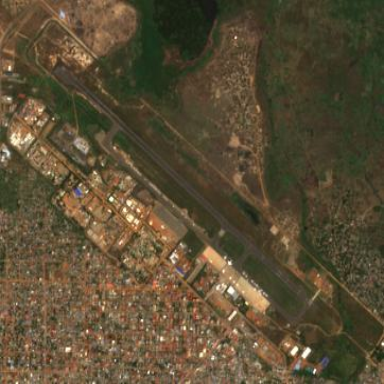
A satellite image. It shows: International aerodrome used as military airfield.